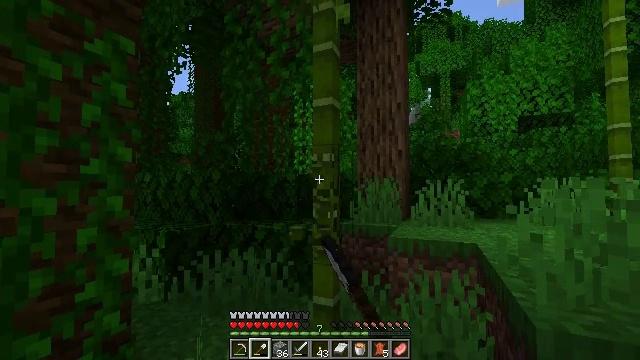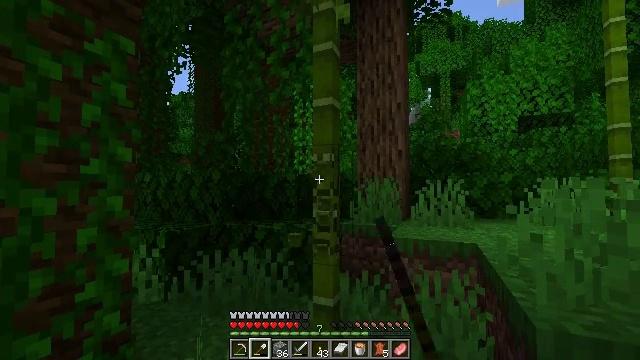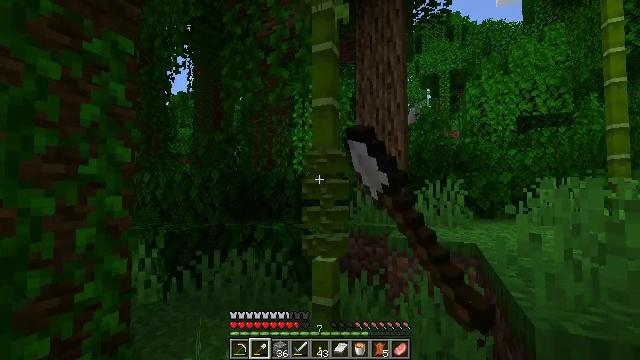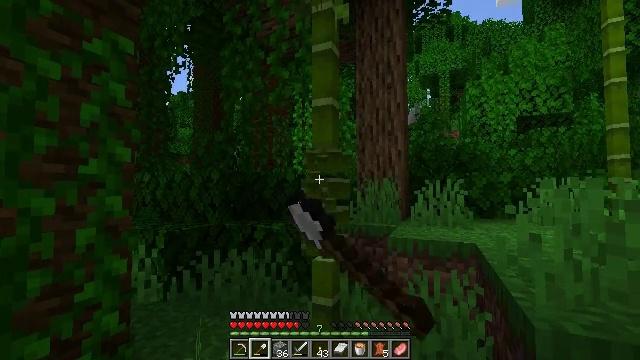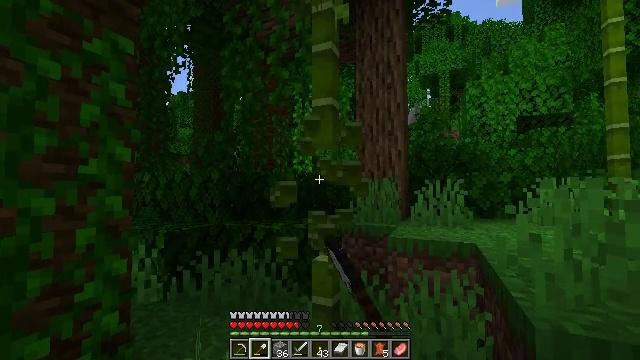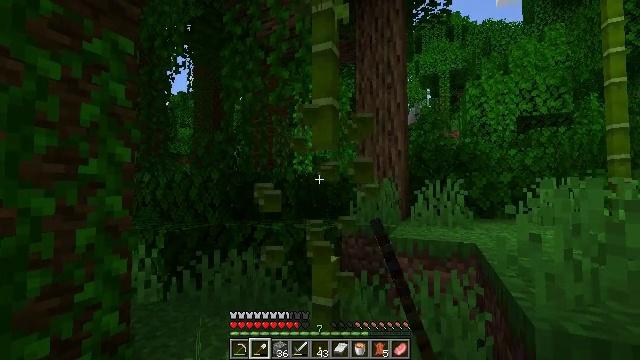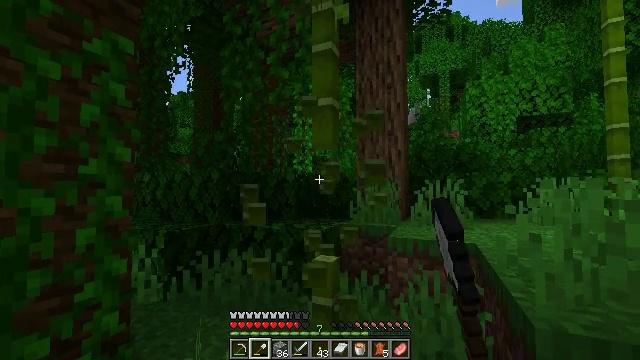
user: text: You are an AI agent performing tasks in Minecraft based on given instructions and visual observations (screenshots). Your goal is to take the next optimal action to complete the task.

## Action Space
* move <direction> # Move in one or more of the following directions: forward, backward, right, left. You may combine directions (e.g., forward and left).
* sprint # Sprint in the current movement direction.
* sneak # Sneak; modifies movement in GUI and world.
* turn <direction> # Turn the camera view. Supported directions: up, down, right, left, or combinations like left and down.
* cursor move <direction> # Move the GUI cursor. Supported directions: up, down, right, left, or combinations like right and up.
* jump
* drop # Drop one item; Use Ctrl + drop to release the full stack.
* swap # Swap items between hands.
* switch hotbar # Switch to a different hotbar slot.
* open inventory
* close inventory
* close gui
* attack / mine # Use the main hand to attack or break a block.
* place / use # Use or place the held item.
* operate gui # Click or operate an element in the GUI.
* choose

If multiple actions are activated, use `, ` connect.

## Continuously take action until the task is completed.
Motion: motion action
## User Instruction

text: Collect some bamboo.
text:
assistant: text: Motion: attack / mine
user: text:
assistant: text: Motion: attack / mine
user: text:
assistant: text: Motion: attack / mine
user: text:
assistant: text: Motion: attack / mine
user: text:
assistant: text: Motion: attack / mine
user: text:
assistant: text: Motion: attack / mine
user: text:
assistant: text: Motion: attack / mine